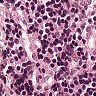
Metastatic tissue present: no